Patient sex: M
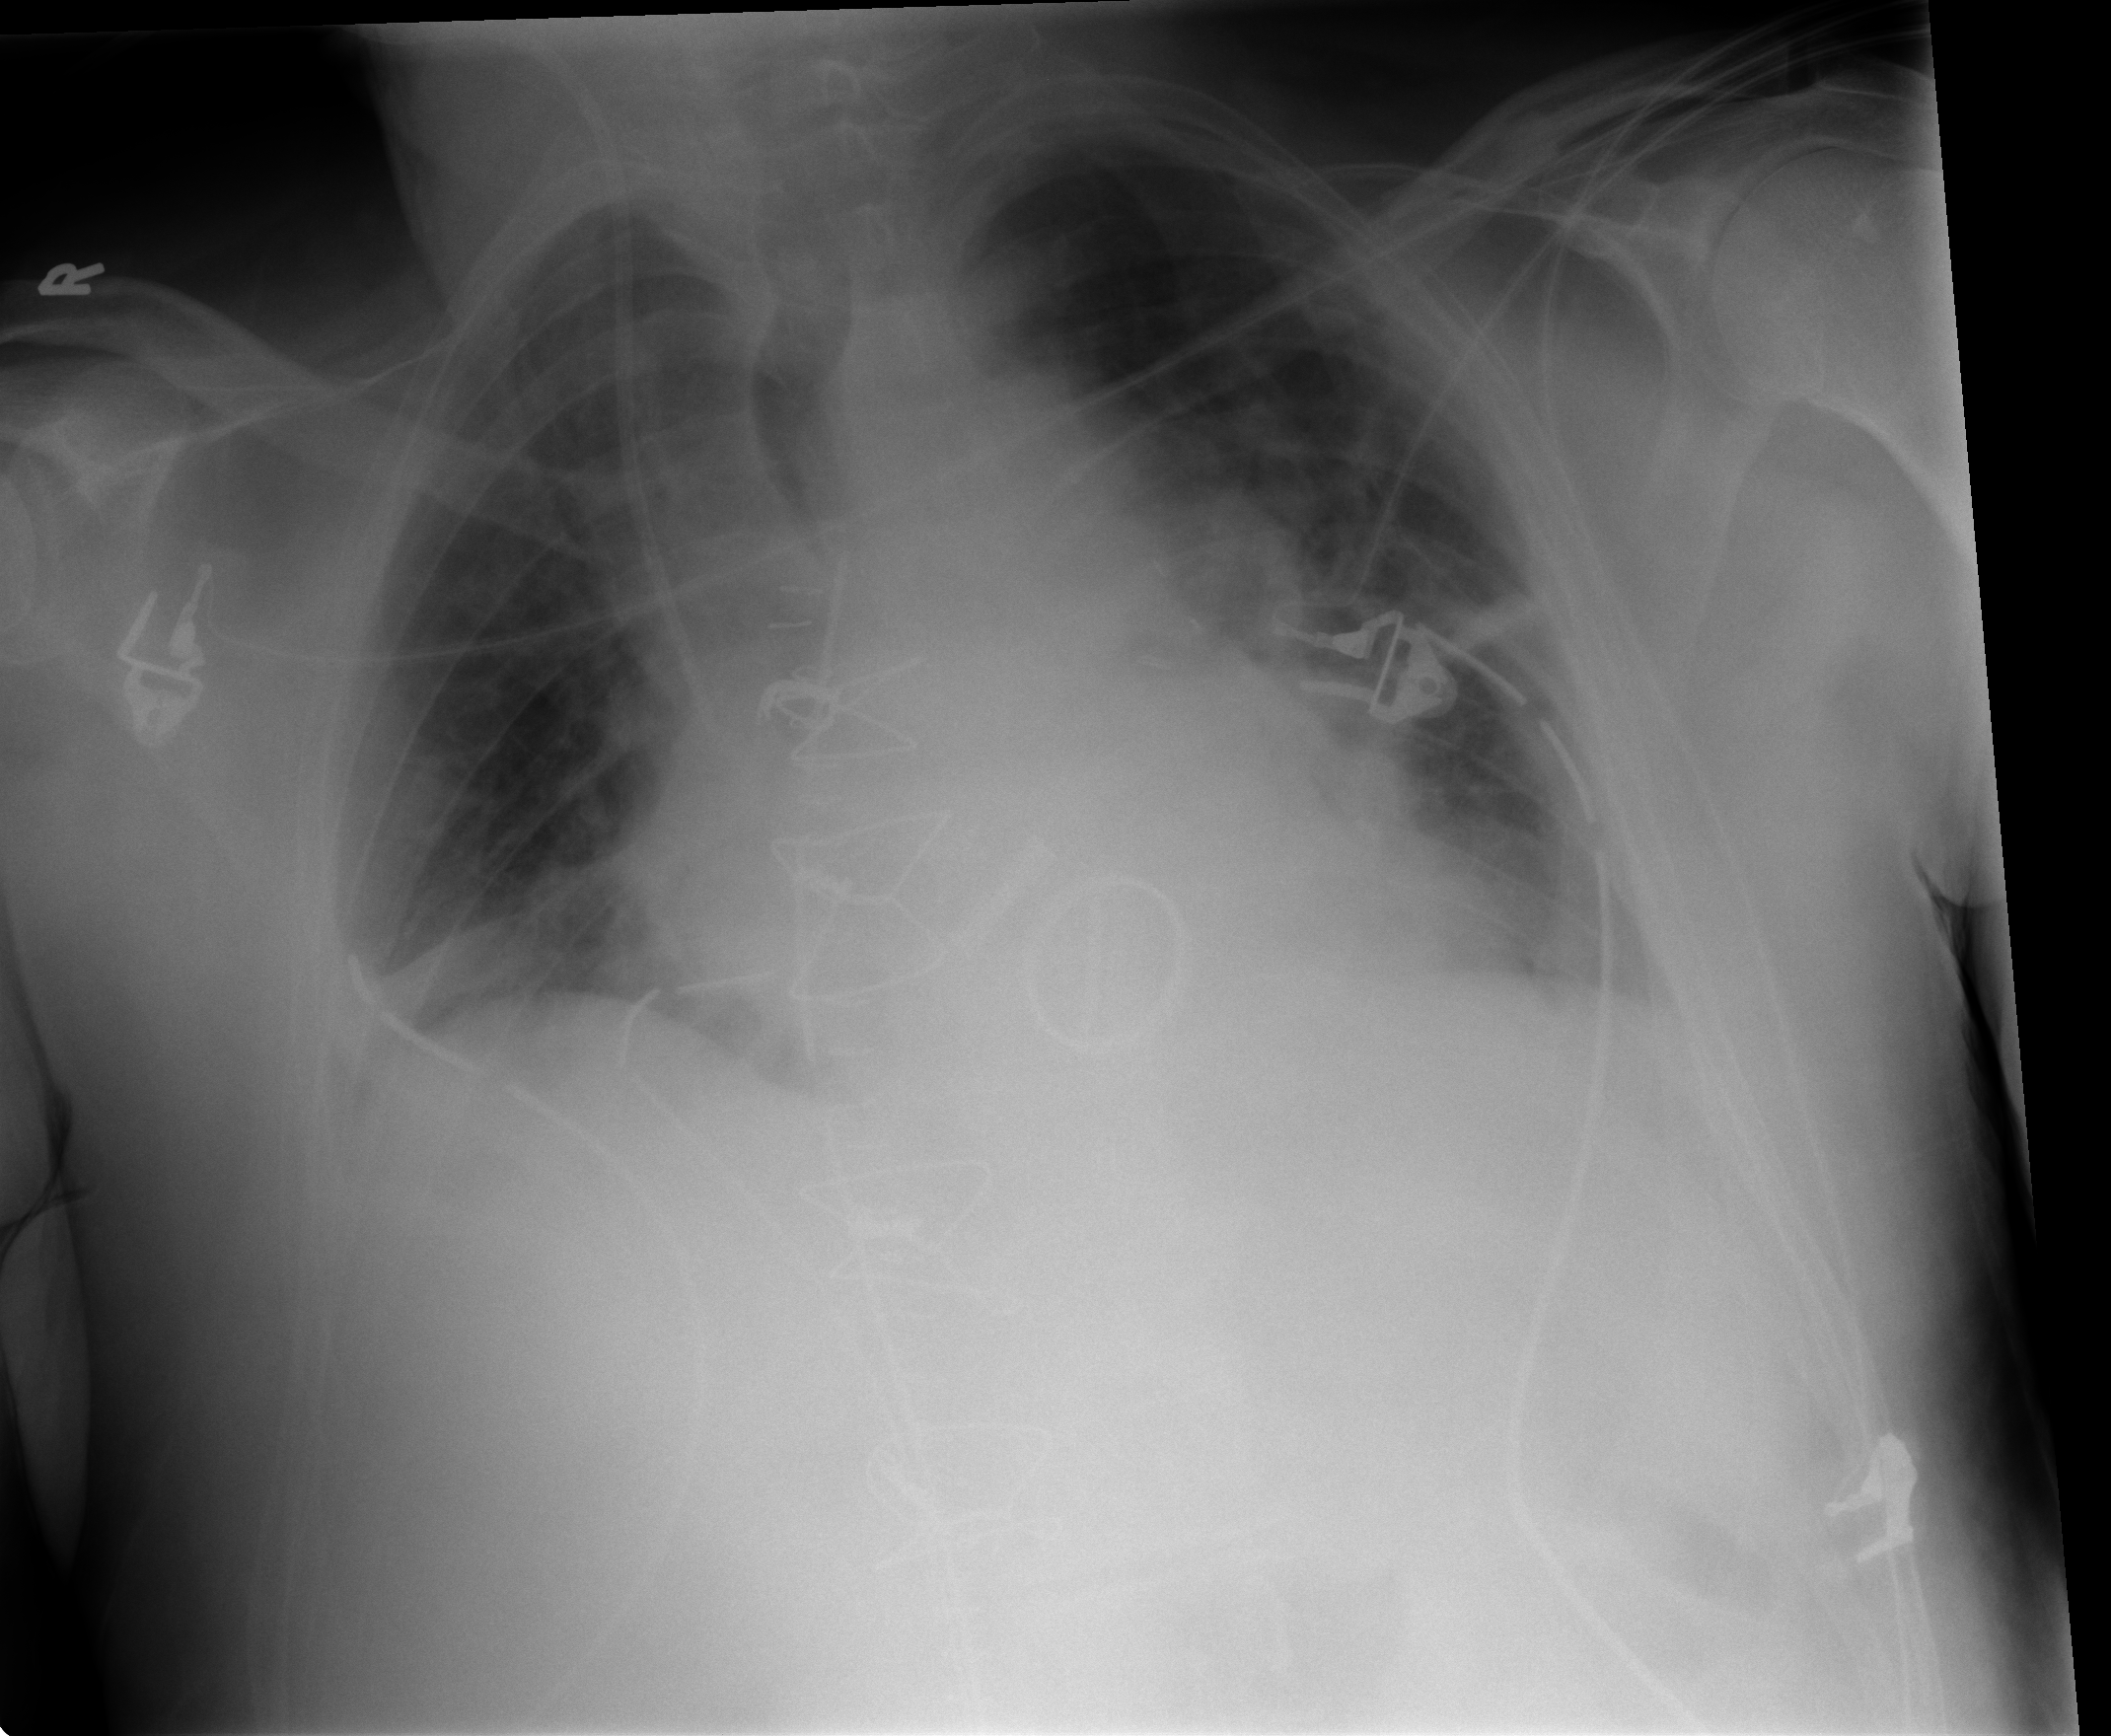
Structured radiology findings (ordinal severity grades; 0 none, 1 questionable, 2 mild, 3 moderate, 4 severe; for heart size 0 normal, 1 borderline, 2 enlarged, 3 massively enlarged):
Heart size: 2
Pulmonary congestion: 2
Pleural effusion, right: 1
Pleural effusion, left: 0
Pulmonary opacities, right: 0
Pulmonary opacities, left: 0
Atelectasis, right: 2
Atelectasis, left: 2